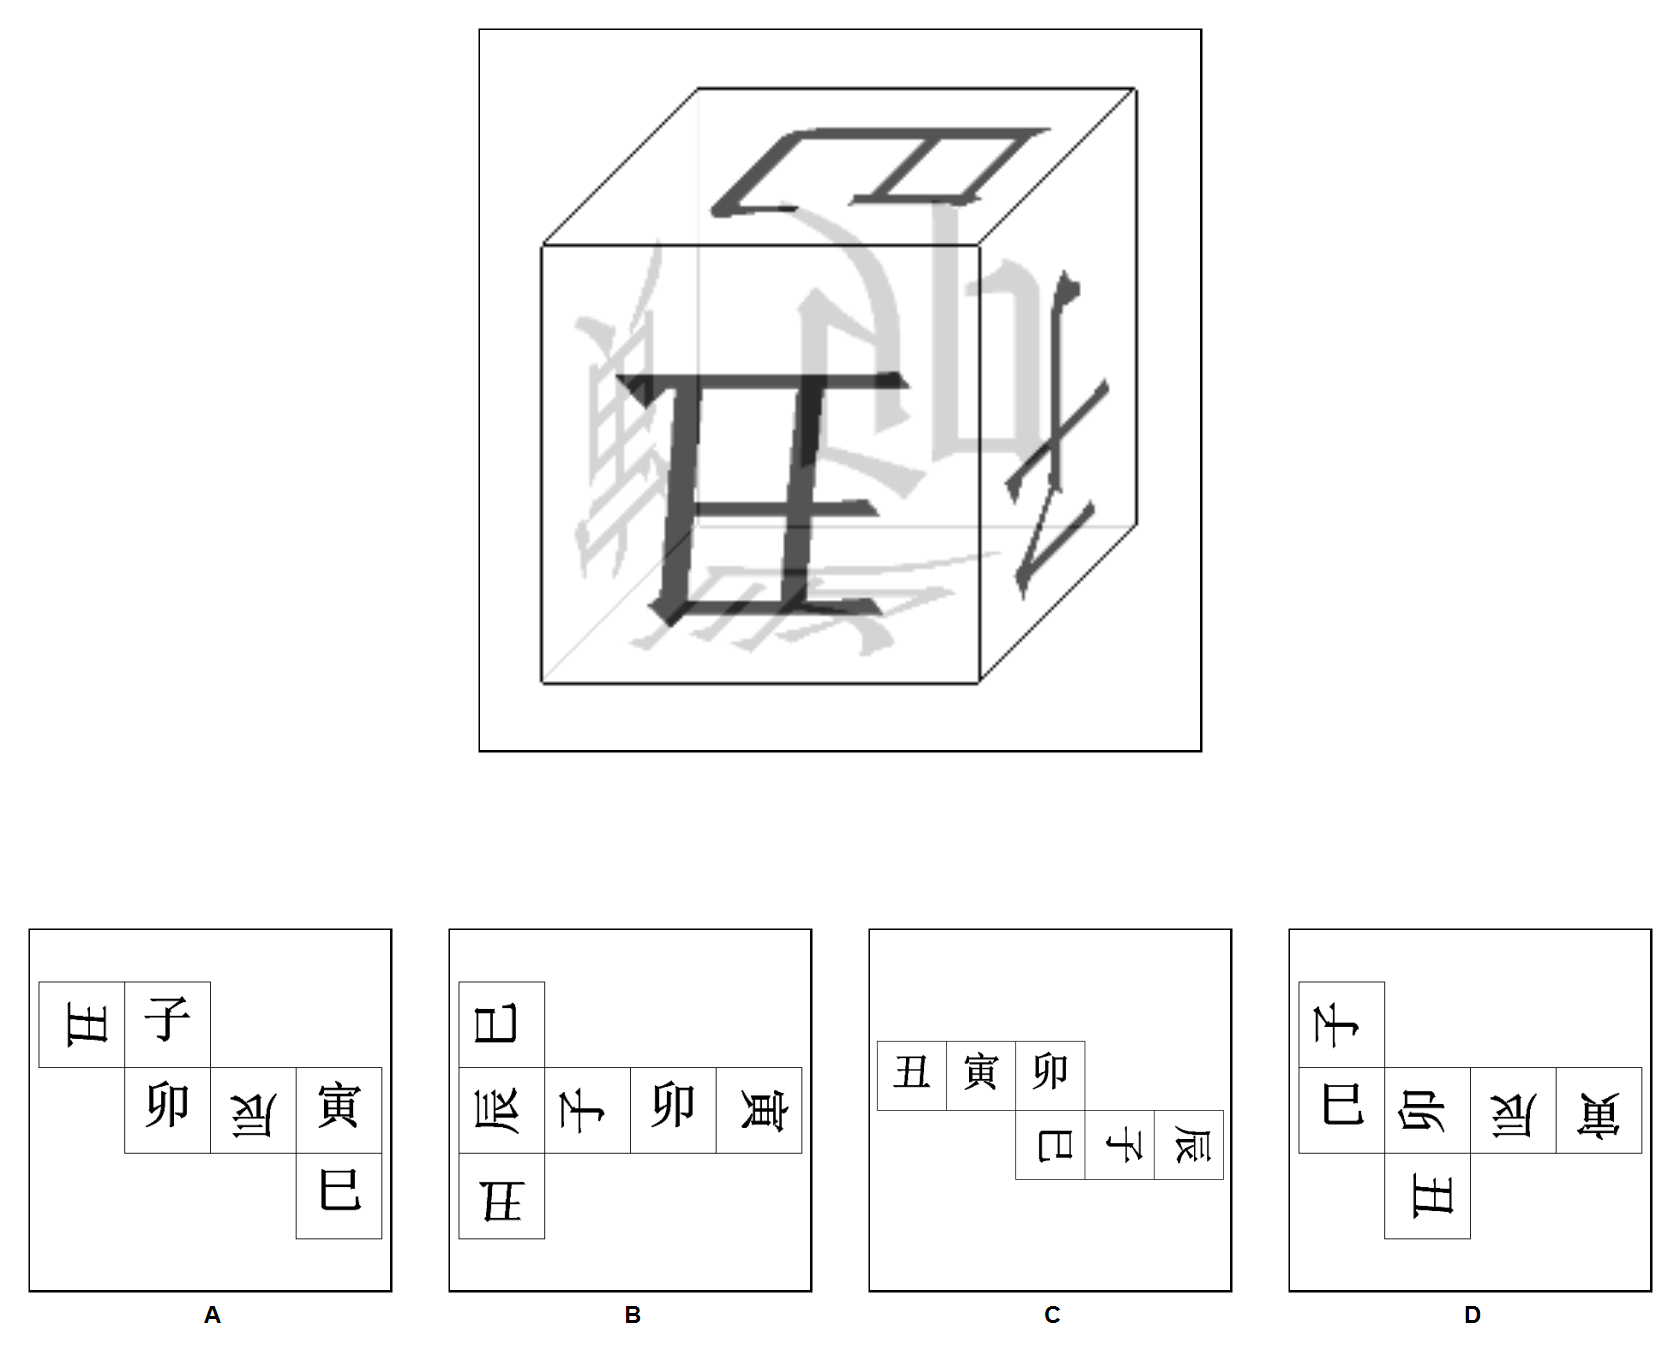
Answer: C